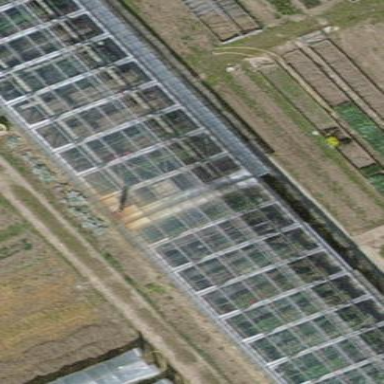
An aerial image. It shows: Greenhouse.